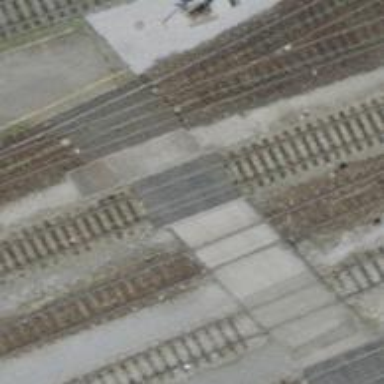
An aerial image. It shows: Railway level crossing.